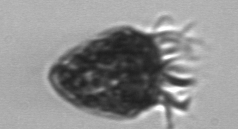
Label: Strombidium_morphotype2